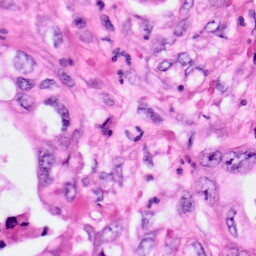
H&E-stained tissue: Pancreatic